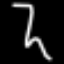
Label: squiggle